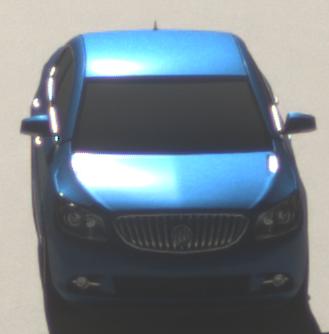
Make: Buick
Model: LaCrosse
Detailed model: Gen. 2
Model produced from: 2009
Model produced until: 2016
Doors: 4
Color: blue
Road condition: dry road
Daytime: morning or afternoon
Contrast: high contrast